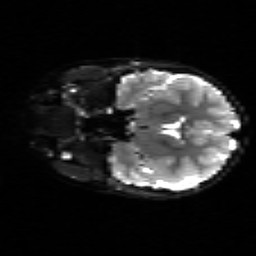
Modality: sbref
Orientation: coronal
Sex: male
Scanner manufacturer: siemens
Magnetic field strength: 3 T
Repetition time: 5 s
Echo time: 0.071 s